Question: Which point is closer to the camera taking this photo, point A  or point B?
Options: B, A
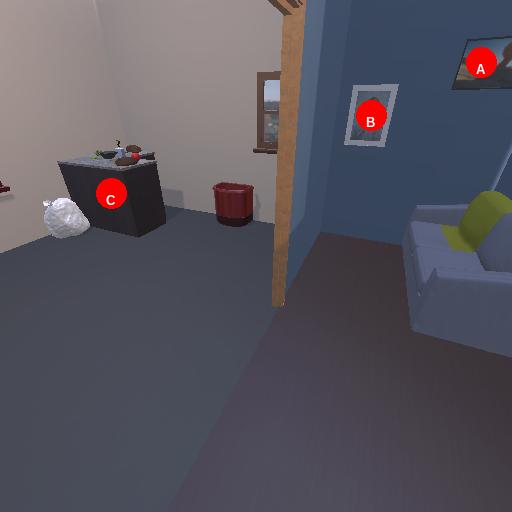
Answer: B